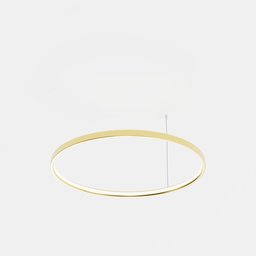
Label: lighting